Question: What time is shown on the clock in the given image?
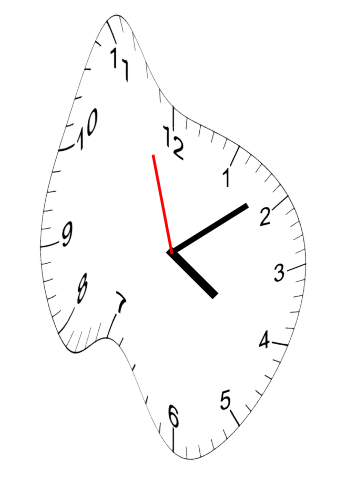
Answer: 04:08:57